Can you highlight the differences in these two pictures?
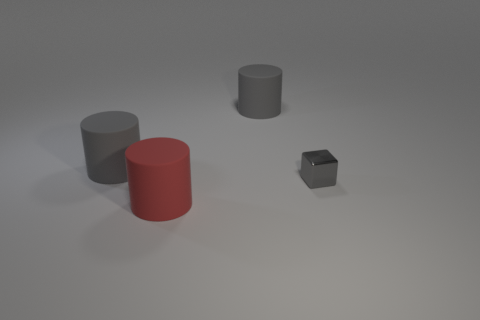
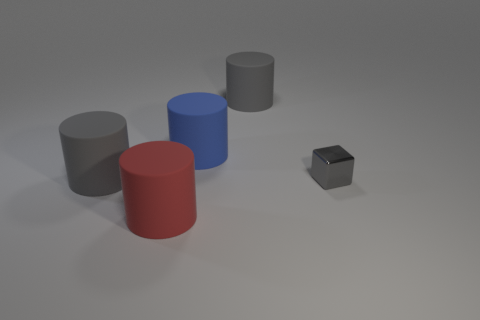
the big blue thing has appeared
the blue matte cylinder has appeared
the big blue matte object has appeared